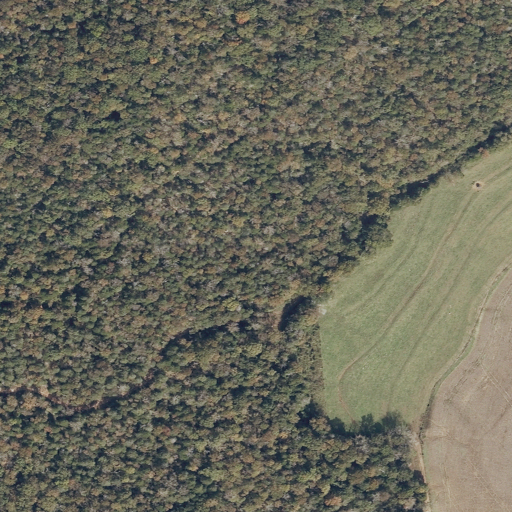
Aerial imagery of ridge(s) in Alabama named Gormley Ridge containing mixed forest, deciduous forest, pasture, cultivated crops, and shrub